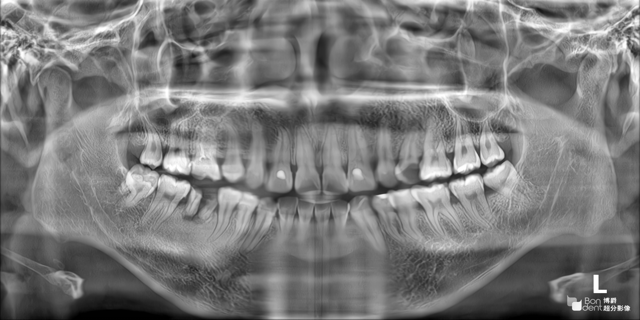
adult